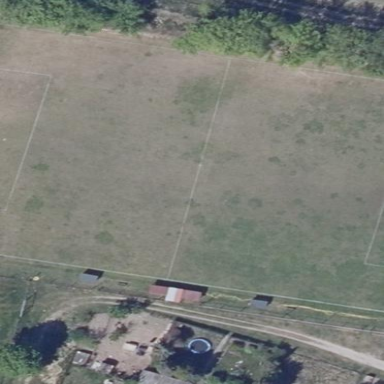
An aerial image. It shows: Soccer pitch for leisure land activities.